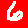
Digit: 6